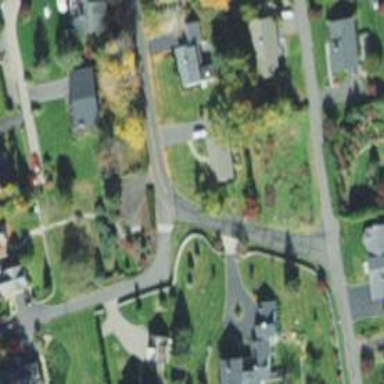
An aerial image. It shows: Driveway leading to service road.